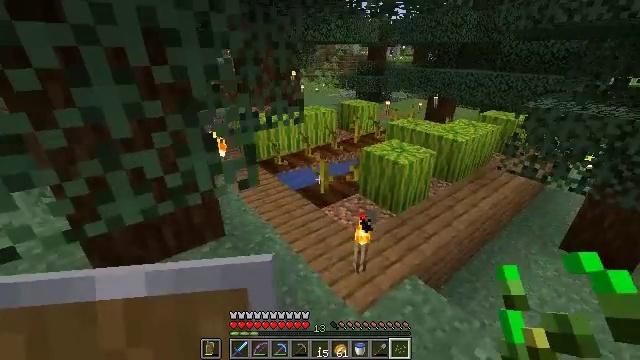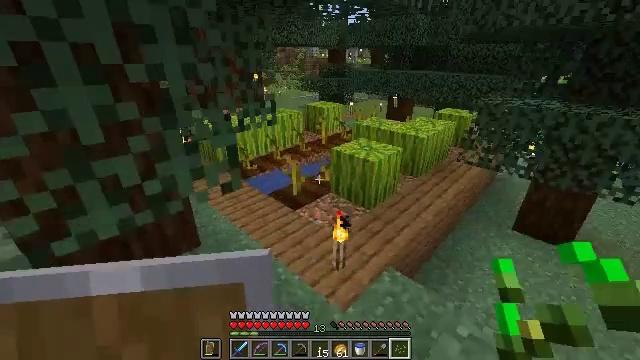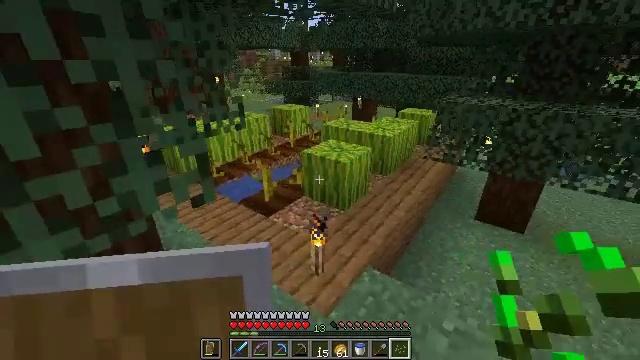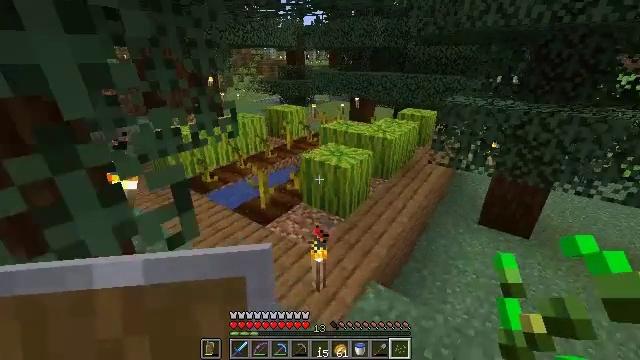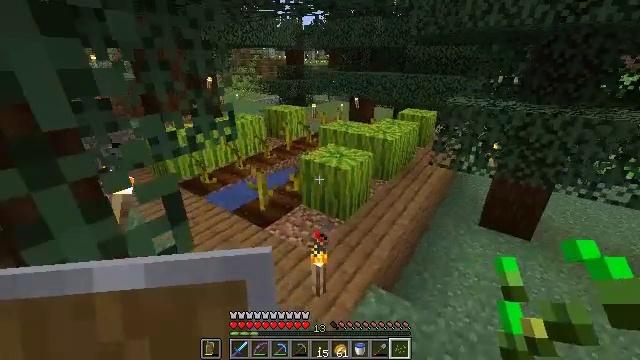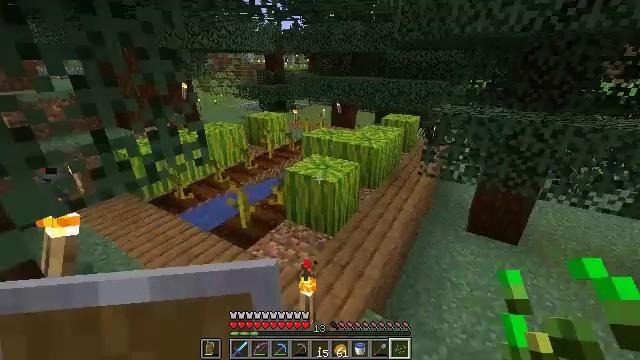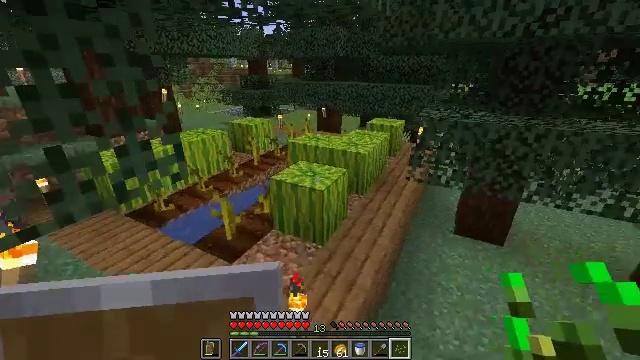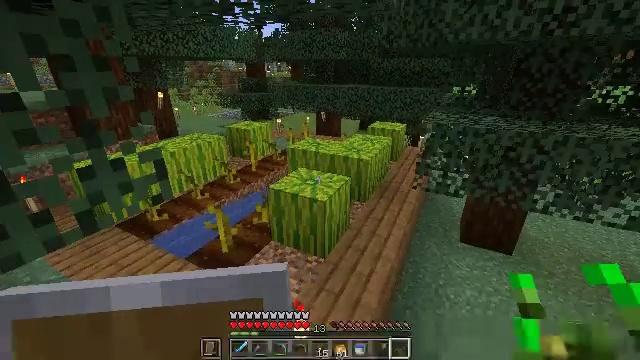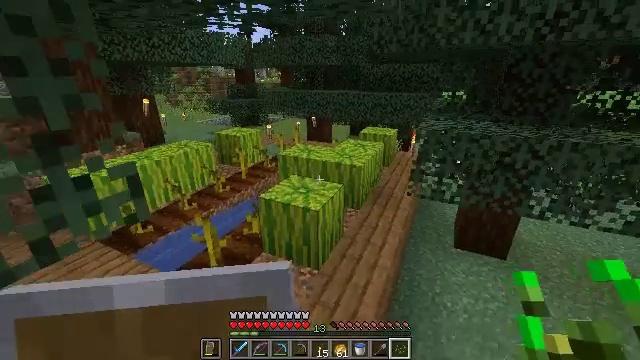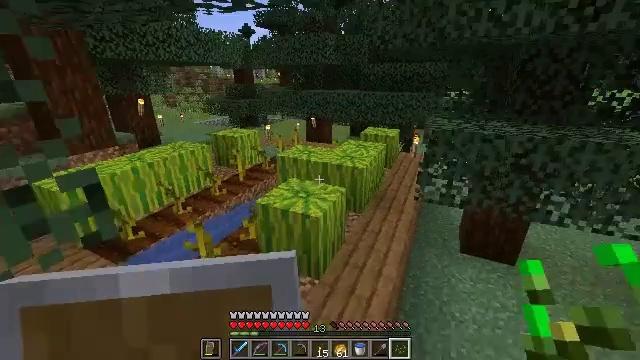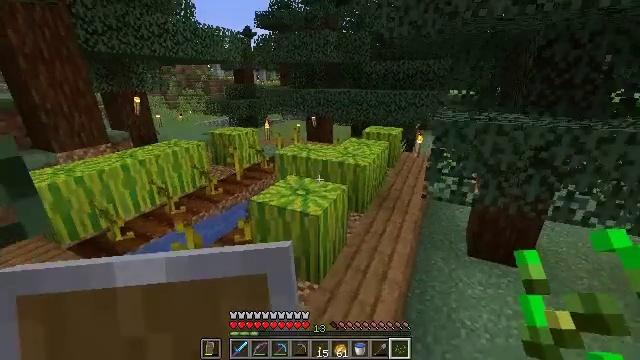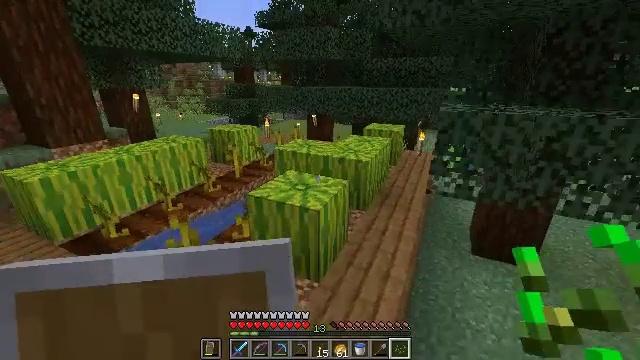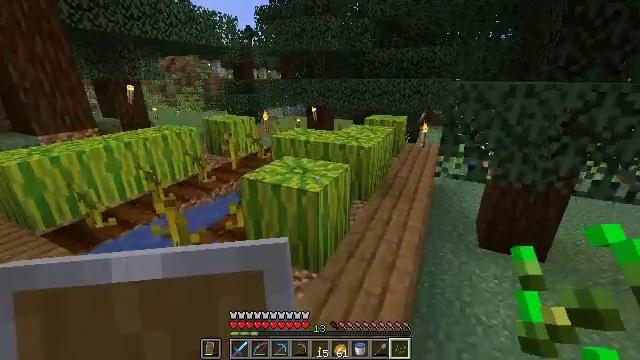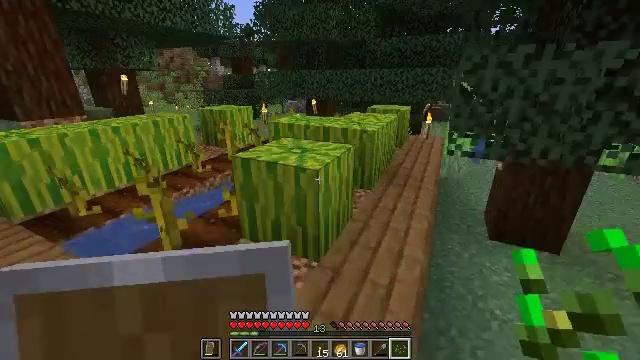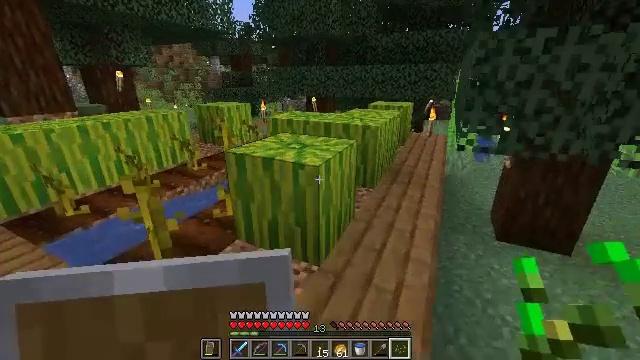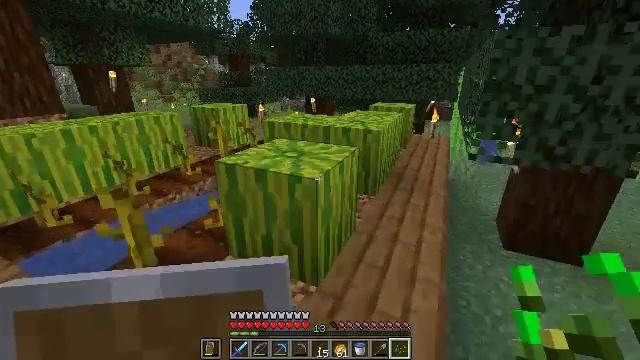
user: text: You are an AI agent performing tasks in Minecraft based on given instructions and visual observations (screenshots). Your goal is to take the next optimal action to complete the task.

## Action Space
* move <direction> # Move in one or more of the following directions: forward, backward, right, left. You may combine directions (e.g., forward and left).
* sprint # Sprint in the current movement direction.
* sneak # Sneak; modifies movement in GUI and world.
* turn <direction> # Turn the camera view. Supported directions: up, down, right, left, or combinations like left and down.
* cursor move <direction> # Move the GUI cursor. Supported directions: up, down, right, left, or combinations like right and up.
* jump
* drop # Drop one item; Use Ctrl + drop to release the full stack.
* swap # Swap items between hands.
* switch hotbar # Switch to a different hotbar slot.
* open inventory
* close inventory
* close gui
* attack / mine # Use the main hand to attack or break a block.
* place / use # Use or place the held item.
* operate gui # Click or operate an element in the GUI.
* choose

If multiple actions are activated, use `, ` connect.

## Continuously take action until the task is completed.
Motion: motion action
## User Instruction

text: Collect the attached melon stem.
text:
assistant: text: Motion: move forward, turn right
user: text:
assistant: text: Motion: move forward, turn right
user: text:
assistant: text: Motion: move forward
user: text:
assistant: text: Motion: move forward
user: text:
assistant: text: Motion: move forward, turn right
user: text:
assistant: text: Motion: move forward, turn right
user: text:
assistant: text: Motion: move forward
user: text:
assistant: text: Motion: move forward, turn right and up
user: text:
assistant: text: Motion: move forward
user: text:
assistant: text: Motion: move forward
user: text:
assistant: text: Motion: move forward
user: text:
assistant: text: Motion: move forward
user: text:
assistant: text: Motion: move forward
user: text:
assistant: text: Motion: move forward
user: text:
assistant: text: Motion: move forward
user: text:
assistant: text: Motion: move forward, turn right and down
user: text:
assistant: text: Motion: move forward, turn down, jump
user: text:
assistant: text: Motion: move forward, jump
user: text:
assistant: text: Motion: move forward, turn down, jump
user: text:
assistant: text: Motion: move forward
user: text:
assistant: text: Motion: move forward
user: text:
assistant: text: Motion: move forward
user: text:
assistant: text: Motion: move forward, turn right and down
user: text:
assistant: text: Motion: move forward, turn right and down
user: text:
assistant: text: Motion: move forward, turn right and down
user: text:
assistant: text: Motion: move forward, turn right and down, jump
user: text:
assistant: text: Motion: move forward, turn down, jump
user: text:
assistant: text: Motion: move forward and move right, turn left and down, jump
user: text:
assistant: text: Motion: move forward and move right, turn left and down
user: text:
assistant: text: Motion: move forward and move right, turn left and down